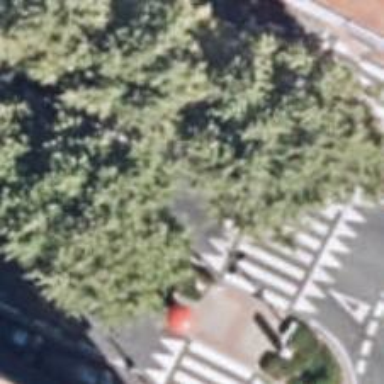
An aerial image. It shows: Road with traffic signals controlling the flow of traffic.